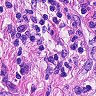
Metastatic tissue present: yes